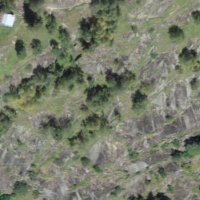
EUNIS habitat code: 26
Species observed at this site:
Parnassius apollo